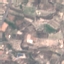
Label: PermanentCrop